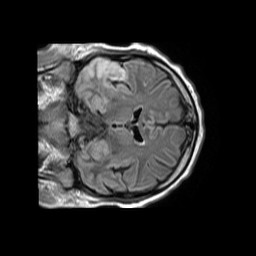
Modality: FLAIR
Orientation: coronal
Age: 48
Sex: male
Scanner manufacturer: philips
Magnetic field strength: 1.5 T
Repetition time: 11 s
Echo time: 0.14 s